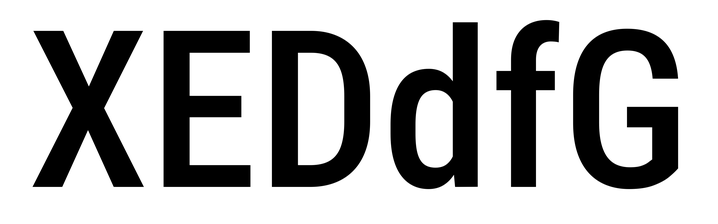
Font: Roboto_Condensed_Medium